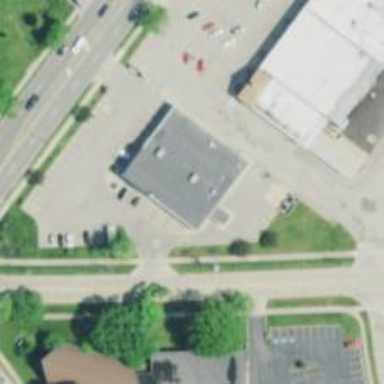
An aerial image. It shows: Pharmacy providing healthcare services.